Field crop: tomato
Growth stage: 2
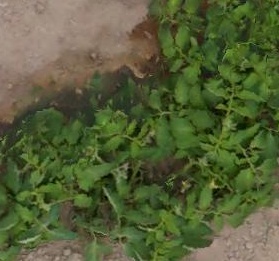
Species: tomato